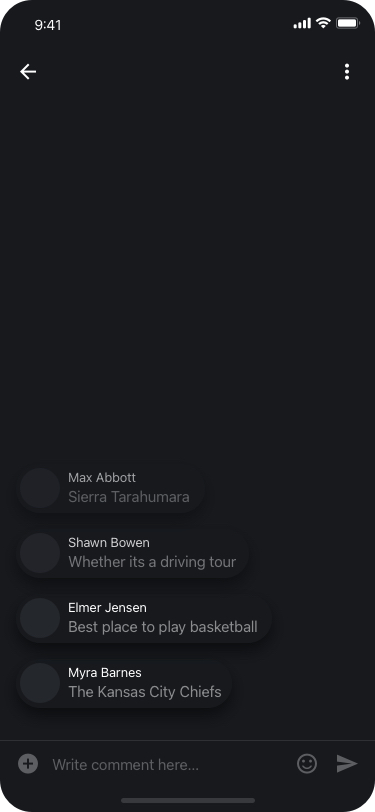
Text in this UI design:
Elmer Jensen
Best place to play basketball
Max Abbott
Sierra Tarahumara
Shawn Bowen
Whether its a driving tour
Myra Barnes
The Kansas City Chiefs
Write comment here…